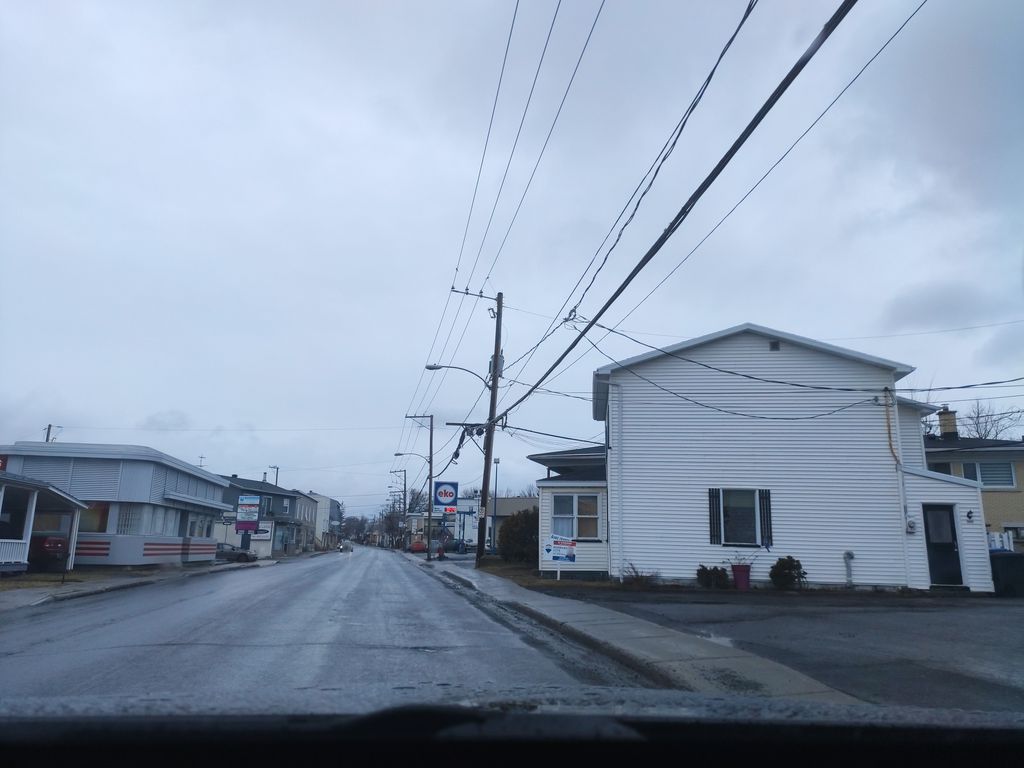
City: quebec_city